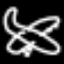
Label: airplane